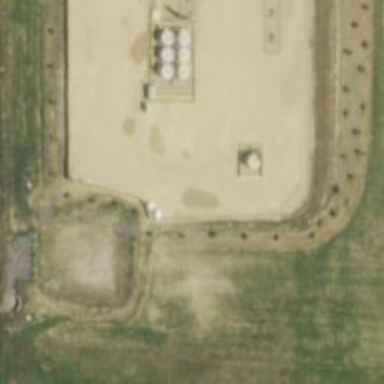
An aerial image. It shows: Storage tank with man-made structure.